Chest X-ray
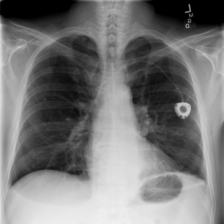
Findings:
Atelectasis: negative
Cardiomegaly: negative
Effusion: positive
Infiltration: negative
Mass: negative
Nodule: negative
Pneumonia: negative
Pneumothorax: negative
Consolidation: negative
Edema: negative
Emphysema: negative
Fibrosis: negative
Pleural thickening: negative
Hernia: negative